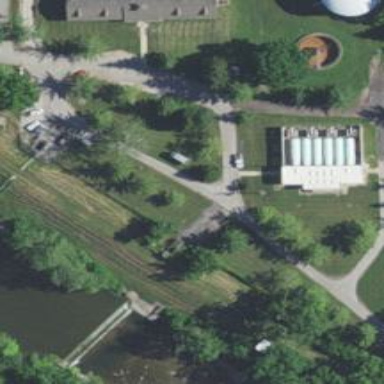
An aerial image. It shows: Wastewater plant.